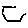
Label: hexagon